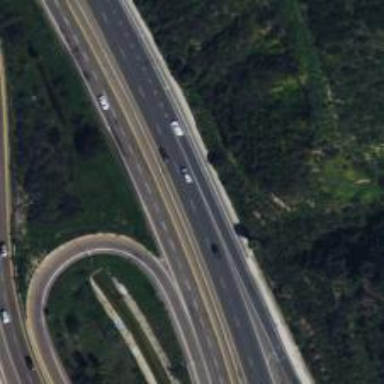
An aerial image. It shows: Expressway with asphalt surface classified as trunk highway.